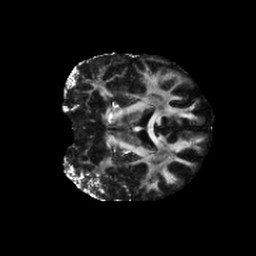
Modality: FA
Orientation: coronal
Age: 30
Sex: female
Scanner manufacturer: siemens
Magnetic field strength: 6.98 T
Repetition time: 7.776 s
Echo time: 0.076 s